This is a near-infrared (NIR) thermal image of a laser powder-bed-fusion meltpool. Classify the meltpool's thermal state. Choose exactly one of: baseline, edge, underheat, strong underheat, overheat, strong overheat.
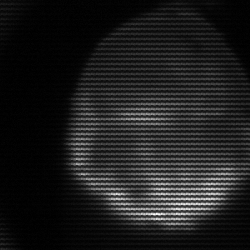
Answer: edge